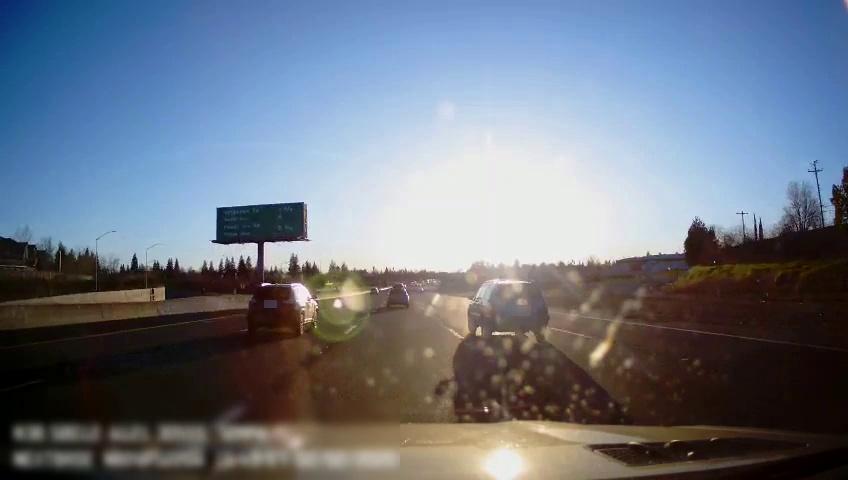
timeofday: Day
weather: Sunny
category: Drivable Space
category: Vehicles | SUV
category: Vehicles | SUV
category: Vehicles | SUV
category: Lanes | Alternate Lane
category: Lanes | Alternate Lane
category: Lanes | Current Lane
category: Lanes | Current Lane
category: Lanes | Alternate Lane
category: Lanes | Alternate Lane
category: Traffic | Signs